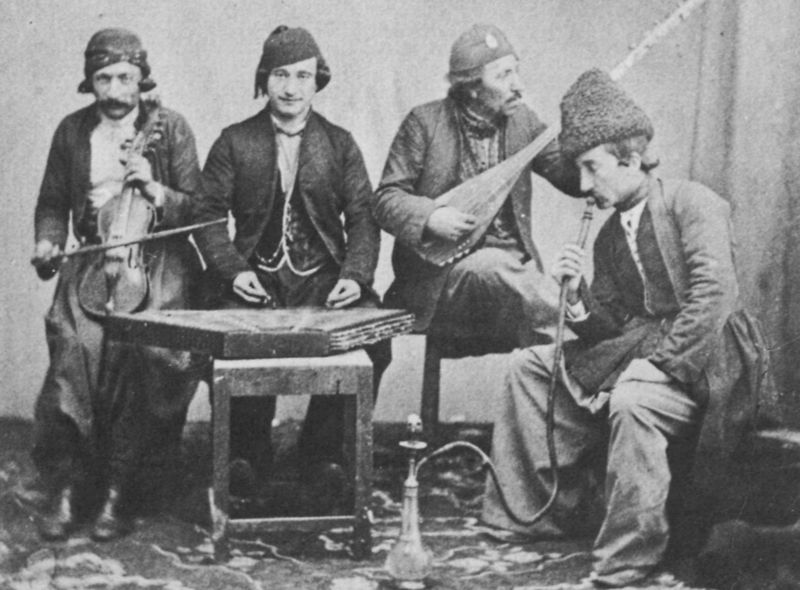
Titel: Eine Zigeunerkapelle
Künstler: Russischer Photograph
Standort: London
Institution: John Vere Brown
Schlagwörter: gruppe, mann, weiß, menschen, sitzen, bar, grau, holz, hut, hüte, männer, raum, schwarz, stuhl, tisch, zimmer, haus, tuch, muster, teppich, alt, bart, gesichter, hemd, hose, jacke, kappe, kappen, mütze, mützen, schnurrbart, wand, augen, band, blicke, pelz, stehen, bild, bildnis, hände, instrument, porträt, rauch, boden, pose, sitzend, gitarre, instrumente, musik, musiker, frontal, beine, fell, kopfbedeckung, lächeln, wohnzimmer, ecke, bogen, spieler, hemden, russland, ziehen, hocker, schemel, celebration, hat, men, people, stool, white, black, carpet, friends, group, hair, old, seated, sitting, table, spielen, pfeife, rauchen, musizieren, picture, floor, weste, foto, fotografie, photographie, spiel, vier, zigeuner, buch, orient, orientalisch, tischbeine, schwarz weiss, jacken, hauben, photo, geige, geigenbogen, violine, rauchend, smoke, man, reise, kapelle, laute, mandoline, pelzmütze, black and white, russen, fotographie, turban, hats, beard, old man, türkei, desk, tischlein, glück, fidel, vergangenheit, happy, smiling, glücklich, human, music, vest, shisha, wasserpfeife, bent, board, musician, streichinstrument, schlauch, hackbrett, zither, zitter, laier, musikinstrumente, musikanten, old men, waistcoat, fez, osmanen, play, four, persian, türken, instruments, musicians, smoking, ungarn, scharzweiß, muslim, banjo, humans, wasserpfeiffe, balaleika, eastern, oriental, bow, schischa, photograph, photography, südländer, volkstracht, balkan, moustache, balalaika, gruppierung, expressions, kurden, spielbrett, tischharfe, guitar, civil war, ungarisch, historic, zimbel, lute, mandolin, violin, knees, sitar, turkish, game, fiddle, pipe, 19th century, 1850, spielleute, 1888, 4 personen, kniegeige, strings, folk, headgear, ethnic, musical, hookah, east, folklore, wires, sat, zilofon, turbin, musical instruments, four men, old people, blkan, nargila, cittern, hookah party, sheesha, celebraton, hookah pot, insturments, paino, violene, autoharp, picks, stings, ethic, narguilet, quarter, waistcoats, bnand, xilophon, muscians, harpiscord